Question: My question is about display a sin(x) wave, but it vertically 90 degrees to the Y axis

'''
int num = 7;
for (double y = 2; y >= 0; y-=0.2) {
for (double x = 0; x <= num; x+=0.2) {
if ( ((0.1+x) >= Math.asin((double)y-1)) && (((double)x-0.1) <= Math.asin((double)y-1)) )
System.out.print('*');
else
System.out.print(' ');
}
System.out.println();
}
'''
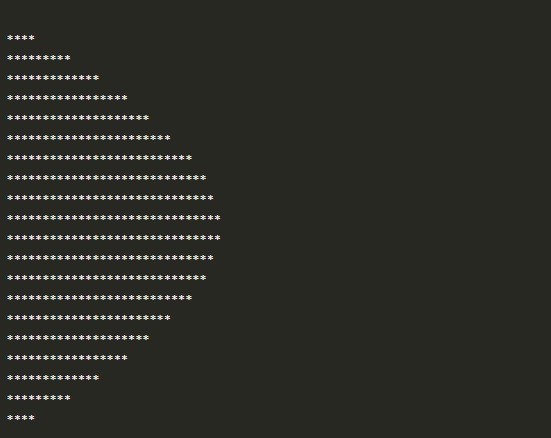
Answer: '''
for (double x = 0; x <= Math.PI; x += 0.15) {
int sinValue = (int) Math.round(Math.sin(x) * 30);
for (int j = 0; j < sinValue; j++) {
System.out.print("*");
}
System.out.println();
}
}
}
'''